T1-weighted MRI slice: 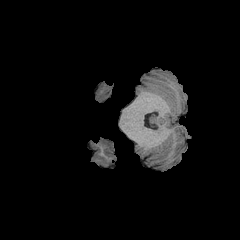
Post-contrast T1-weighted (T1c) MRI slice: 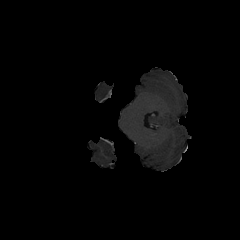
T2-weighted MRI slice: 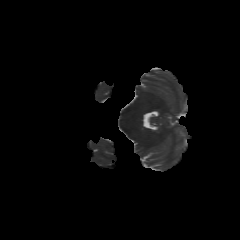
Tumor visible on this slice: no